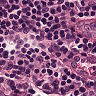
Metastatic tissue present: no